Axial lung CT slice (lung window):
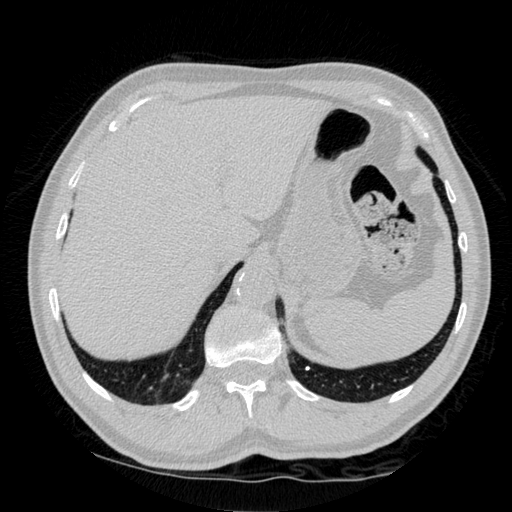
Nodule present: no